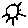
Label: sun